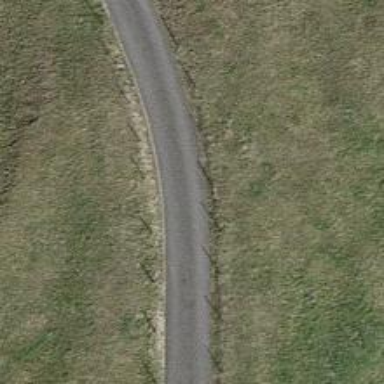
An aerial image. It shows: Well-maintained track road of grade 1.